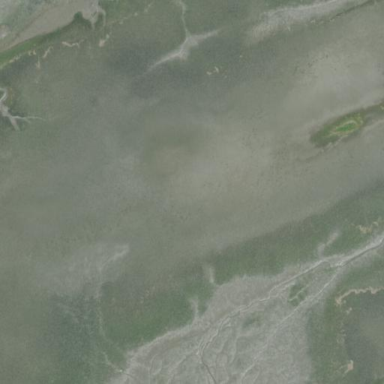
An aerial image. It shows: Tidal saltmarsh wetland area.